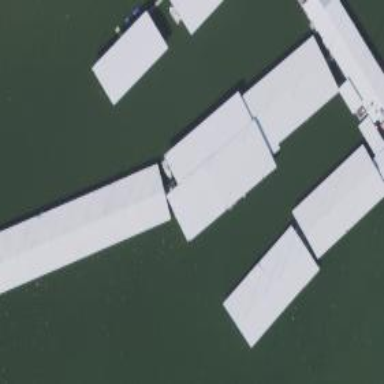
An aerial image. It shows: Building used for boat storage.